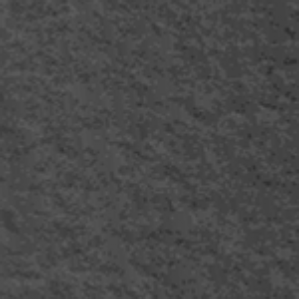
Label: frost